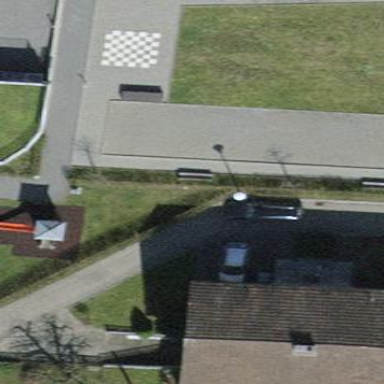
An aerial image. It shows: Playground area for leisure activities on the land.